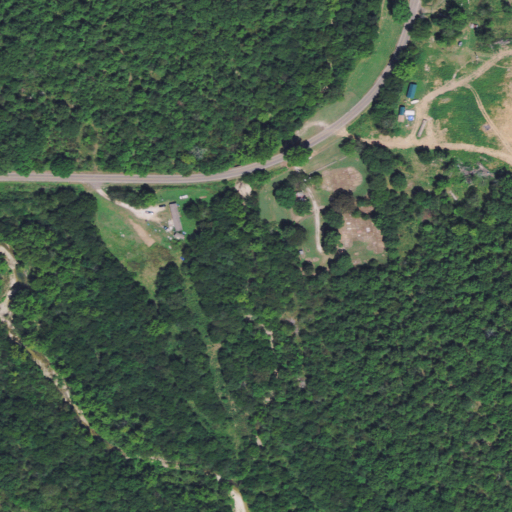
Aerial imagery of valley in Oklahoma named Hastings Hollow containing deciduous forest, open development, pasture, grassland, low intensity development, and medium intensity development